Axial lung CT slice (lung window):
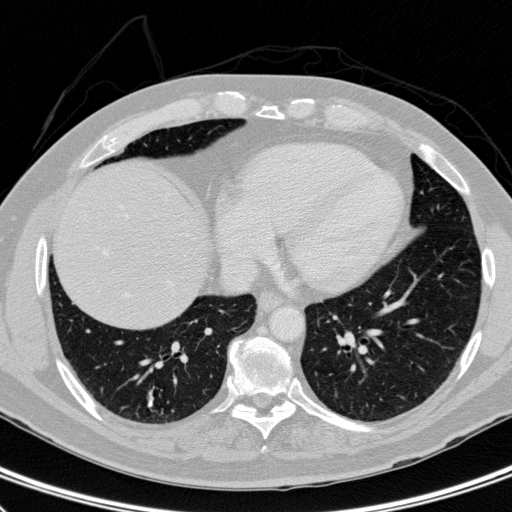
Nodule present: yes
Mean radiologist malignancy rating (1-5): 1.75